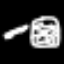
Label: pencil